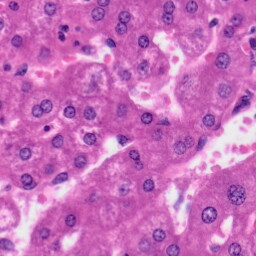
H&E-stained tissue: Liver